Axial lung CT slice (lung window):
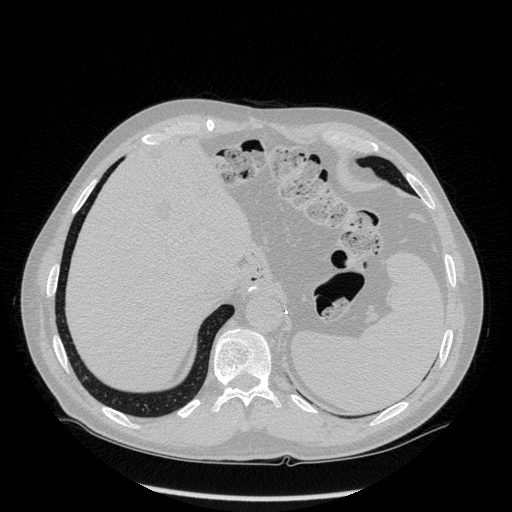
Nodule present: no